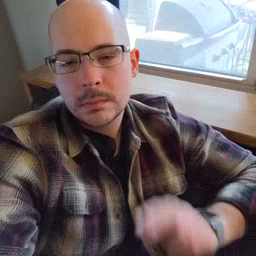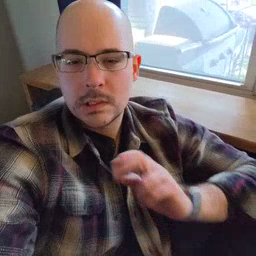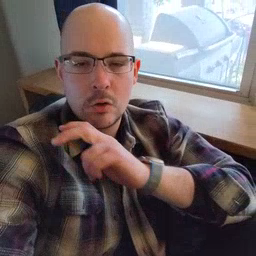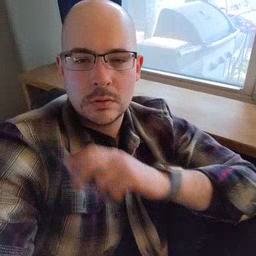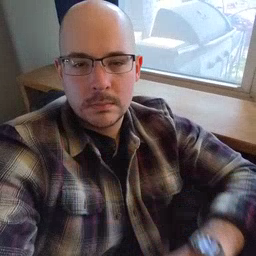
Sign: stairs